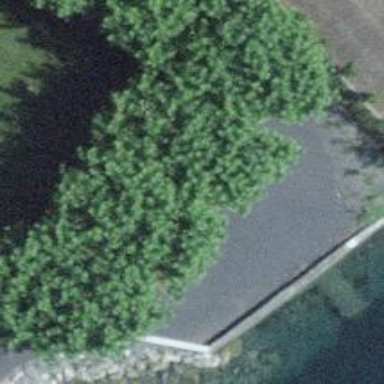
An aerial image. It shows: Picnic table located in leisure land area.